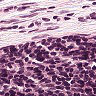
Metastatic tissue present: no